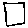
Label: square